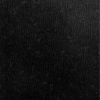
Label: dusty